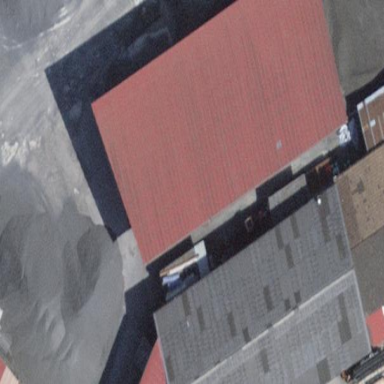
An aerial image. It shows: Industrial building.